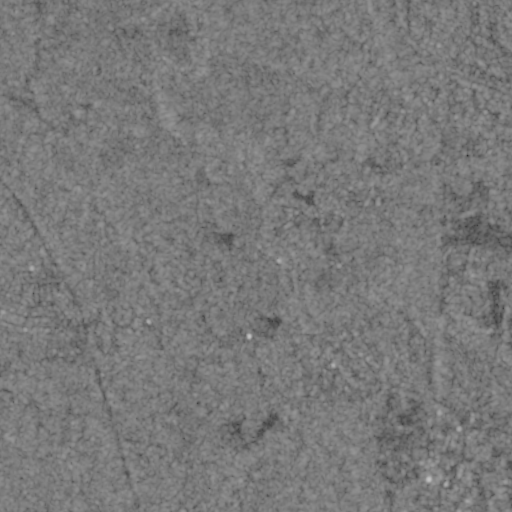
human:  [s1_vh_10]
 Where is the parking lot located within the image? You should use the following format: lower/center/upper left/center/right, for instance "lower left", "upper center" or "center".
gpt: The parking lot is located in the lower right of the image.
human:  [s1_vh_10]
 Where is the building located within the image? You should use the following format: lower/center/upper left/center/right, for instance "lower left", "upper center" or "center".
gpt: There is no building in the image.

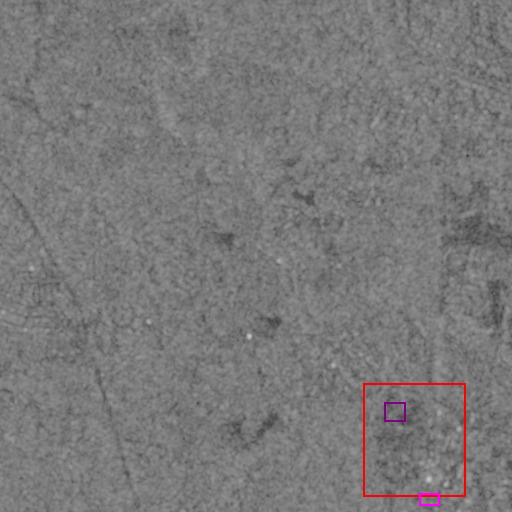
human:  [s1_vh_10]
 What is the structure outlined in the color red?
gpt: The structure outlined in red is a park.
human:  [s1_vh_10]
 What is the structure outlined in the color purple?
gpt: The structure outlined in purple is a parking lot.
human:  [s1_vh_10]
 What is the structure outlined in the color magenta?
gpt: The structure outlined in magenta is a building.
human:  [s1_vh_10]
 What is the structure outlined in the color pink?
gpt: There is no pink outline.